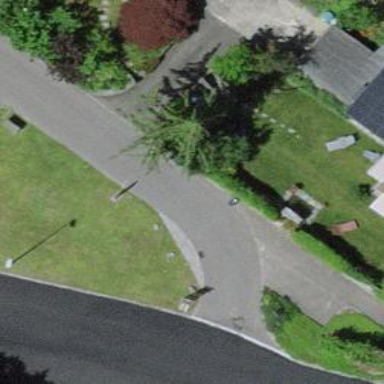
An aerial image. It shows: Smooth asphalt road in residential area.